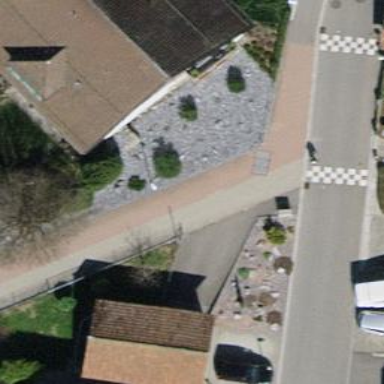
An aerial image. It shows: Service road with surface made of paving stones.